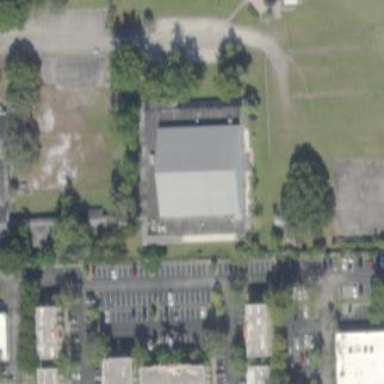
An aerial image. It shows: Building that is sports hall.